Question: I have started learning Java and I have 1 issue:
I write a simple class and it runs and everything's fine.
I took all the project from my Laptop to my other computer and from Eclipse I choose "File --> Open File" and choose my .java file.
When I try to run my program this windows pop up:

and after trying both option nothing happen.
How can I run my program and what is the problem ?
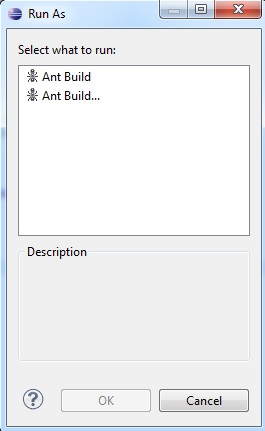
Answer: Perform the following steps:
1. Create a new project in eclipse
2. Link your classes from the project properties' buildpath
3. Go to Run->Run Configurations
4. Create a new configration
5. Point your main class
6. And Run